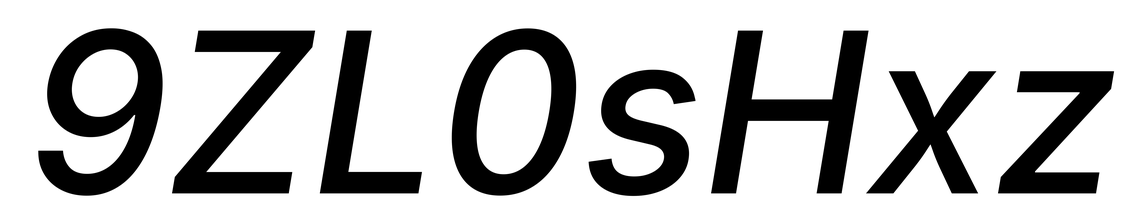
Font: Inter-Italic_Medium_Italic